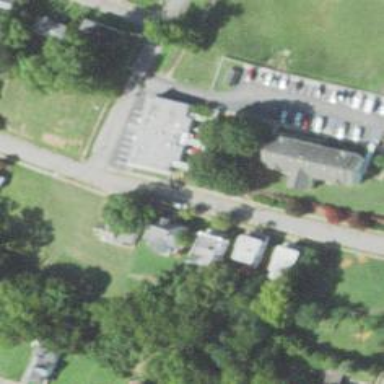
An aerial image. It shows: School.